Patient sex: F
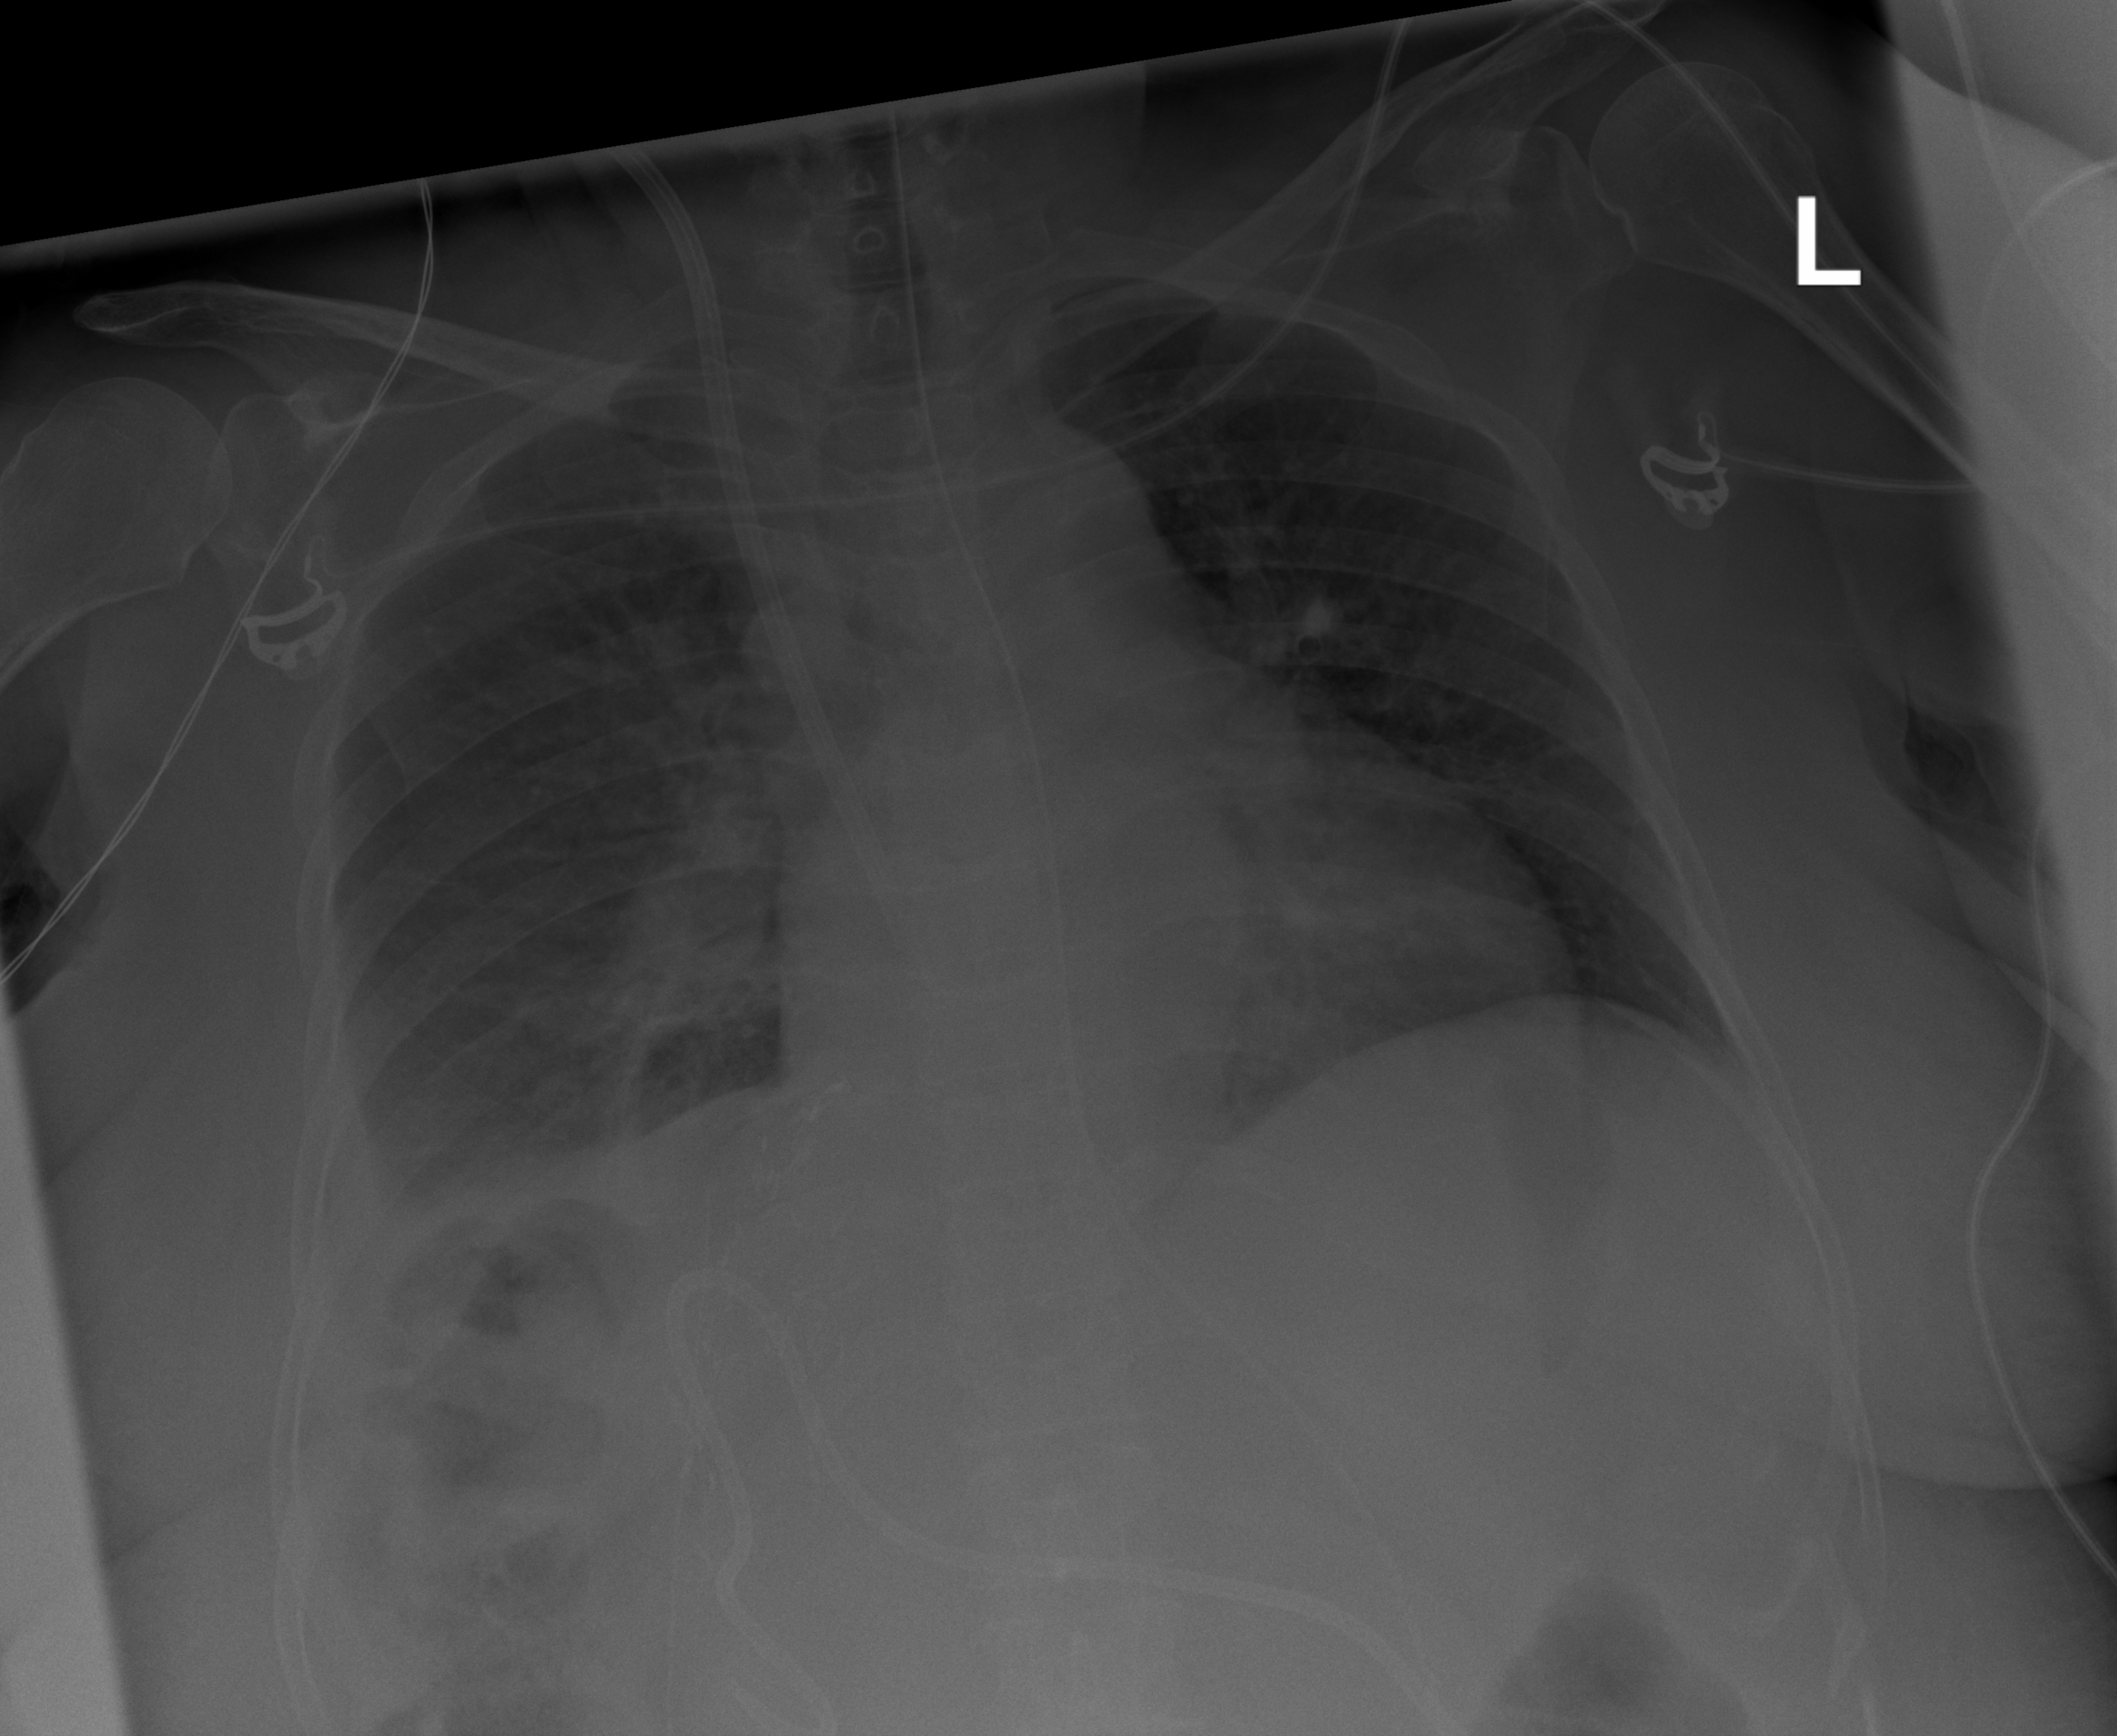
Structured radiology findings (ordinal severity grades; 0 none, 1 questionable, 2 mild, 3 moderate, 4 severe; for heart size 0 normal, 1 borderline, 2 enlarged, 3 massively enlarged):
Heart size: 2
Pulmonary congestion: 0
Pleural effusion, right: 3
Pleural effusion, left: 0
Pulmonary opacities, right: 3
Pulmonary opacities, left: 0
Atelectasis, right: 3
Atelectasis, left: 2